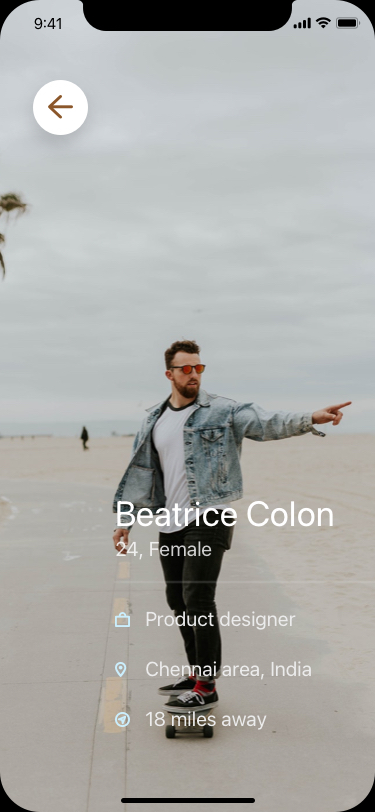
Text in this UI design:
Product designer
Chennai area, India
18 miles away
Beatrice Colon
24, Female